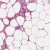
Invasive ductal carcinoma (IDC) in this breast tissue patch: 1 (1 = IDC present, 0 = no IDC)